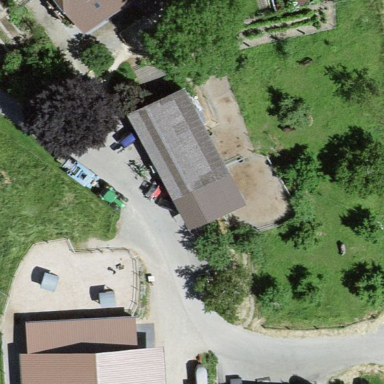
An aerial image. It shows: Rural barn.